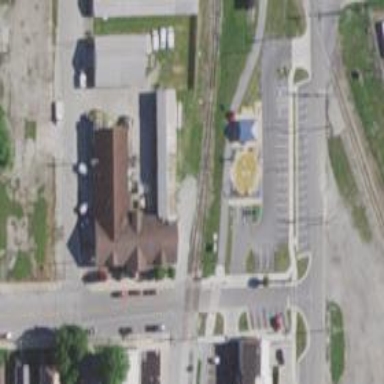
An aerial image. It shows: Rail spur service.